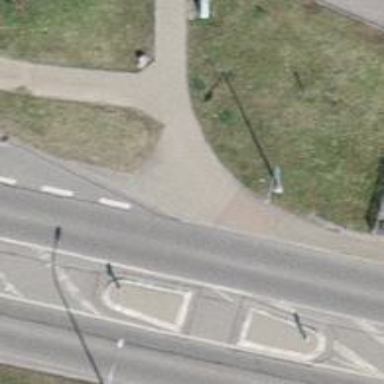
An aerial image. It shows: Footway made of paving stones with parallel cycle track.